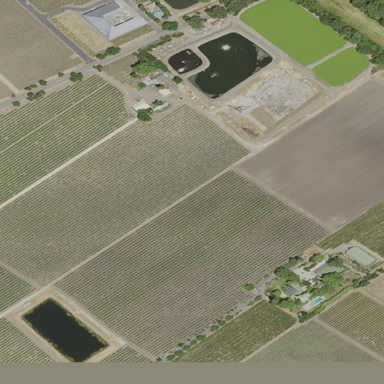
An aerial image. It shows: Vineyard with grape crops.